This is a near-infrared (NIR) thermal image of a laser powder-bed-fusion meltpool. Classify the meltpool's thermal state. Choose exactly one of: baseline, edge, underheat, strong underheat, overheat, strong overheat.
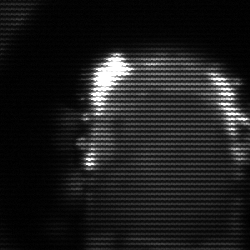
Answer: baseline